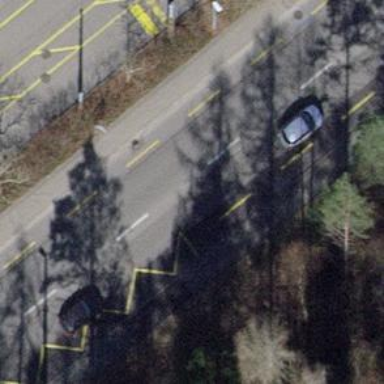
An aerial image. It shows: Bus stop with designated stop position for public transport.